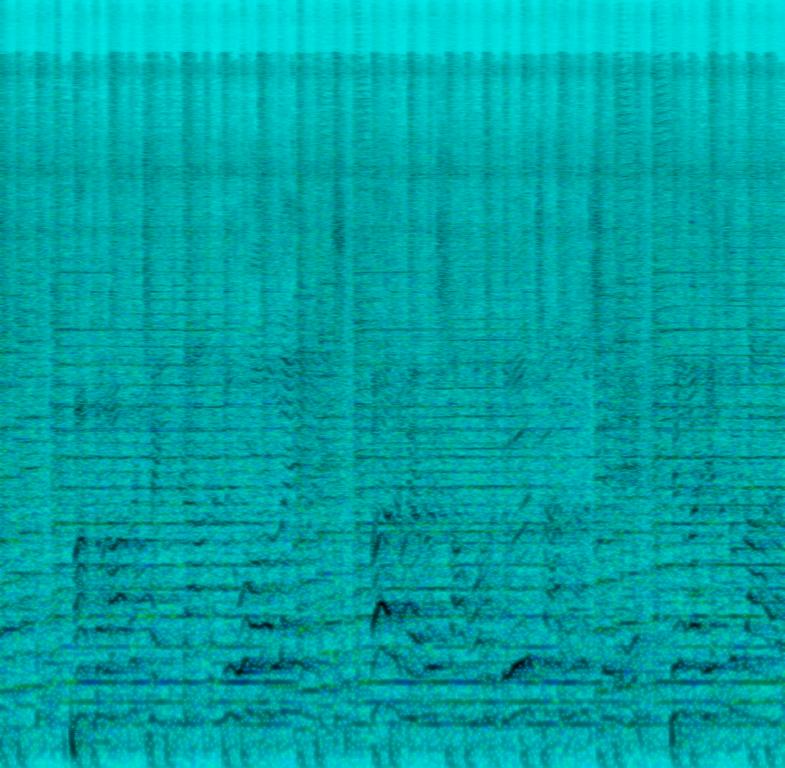
A male voice is singing with reverb and delay in his voice. An acoustic drum is playing a faster groove on the piano, a tambourine can be heard. An electric bass is playing repeating notes without a lot of changes. A brass section is repeating a theme while keyboards and a guitar are playing along. This song may be playing live in-between an entertainment-show.